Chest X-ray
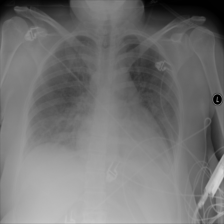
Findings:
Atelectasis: negative
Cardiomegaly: negative
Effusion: negative
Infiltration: positive
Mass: negative
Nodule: negative
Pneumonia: negative
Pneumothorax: negative
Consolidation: negative
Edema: negative
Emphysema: negative
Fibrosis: negative
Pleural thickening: negative
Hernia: negative